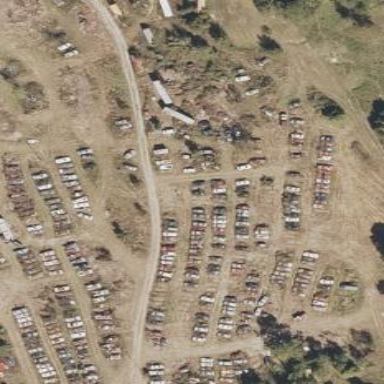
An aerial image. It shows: Scrap yard situated in industrial area.